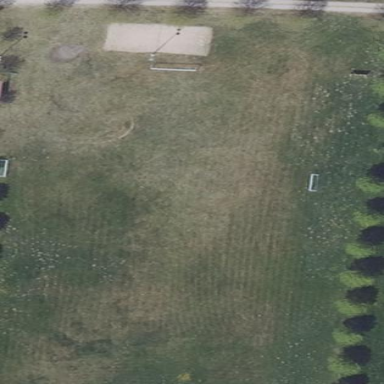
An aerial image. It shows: Soccer pitch for outdoor sports and leisure activities.